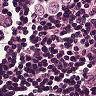
Metastatic tissue present: yes